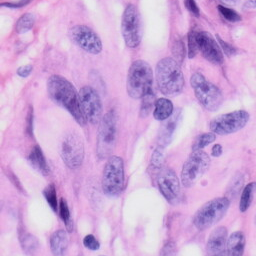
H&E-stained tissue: Skin